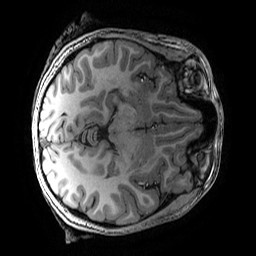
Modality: T1w
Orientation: axial
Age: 16
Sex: female
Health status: ill
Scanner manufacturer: ge
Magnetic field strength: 3 T
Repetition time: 0.007664 s
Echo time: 0.00342 s